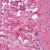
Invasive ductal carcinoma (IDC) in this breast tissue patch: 1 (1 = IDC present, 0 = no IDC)